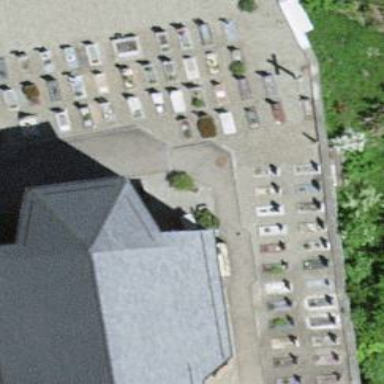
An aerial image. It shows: Graveyard.